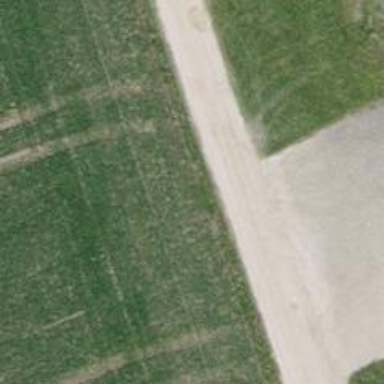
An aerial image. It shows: Pebblestone track with grade2 quality.